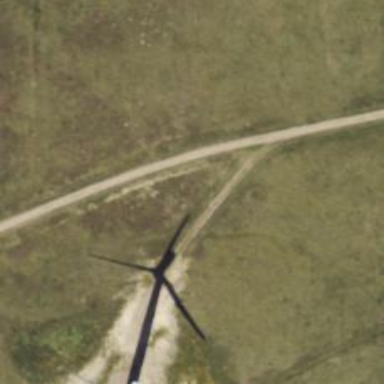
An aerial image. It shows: Road designated for service vehicles in wind farm area.